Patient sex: M
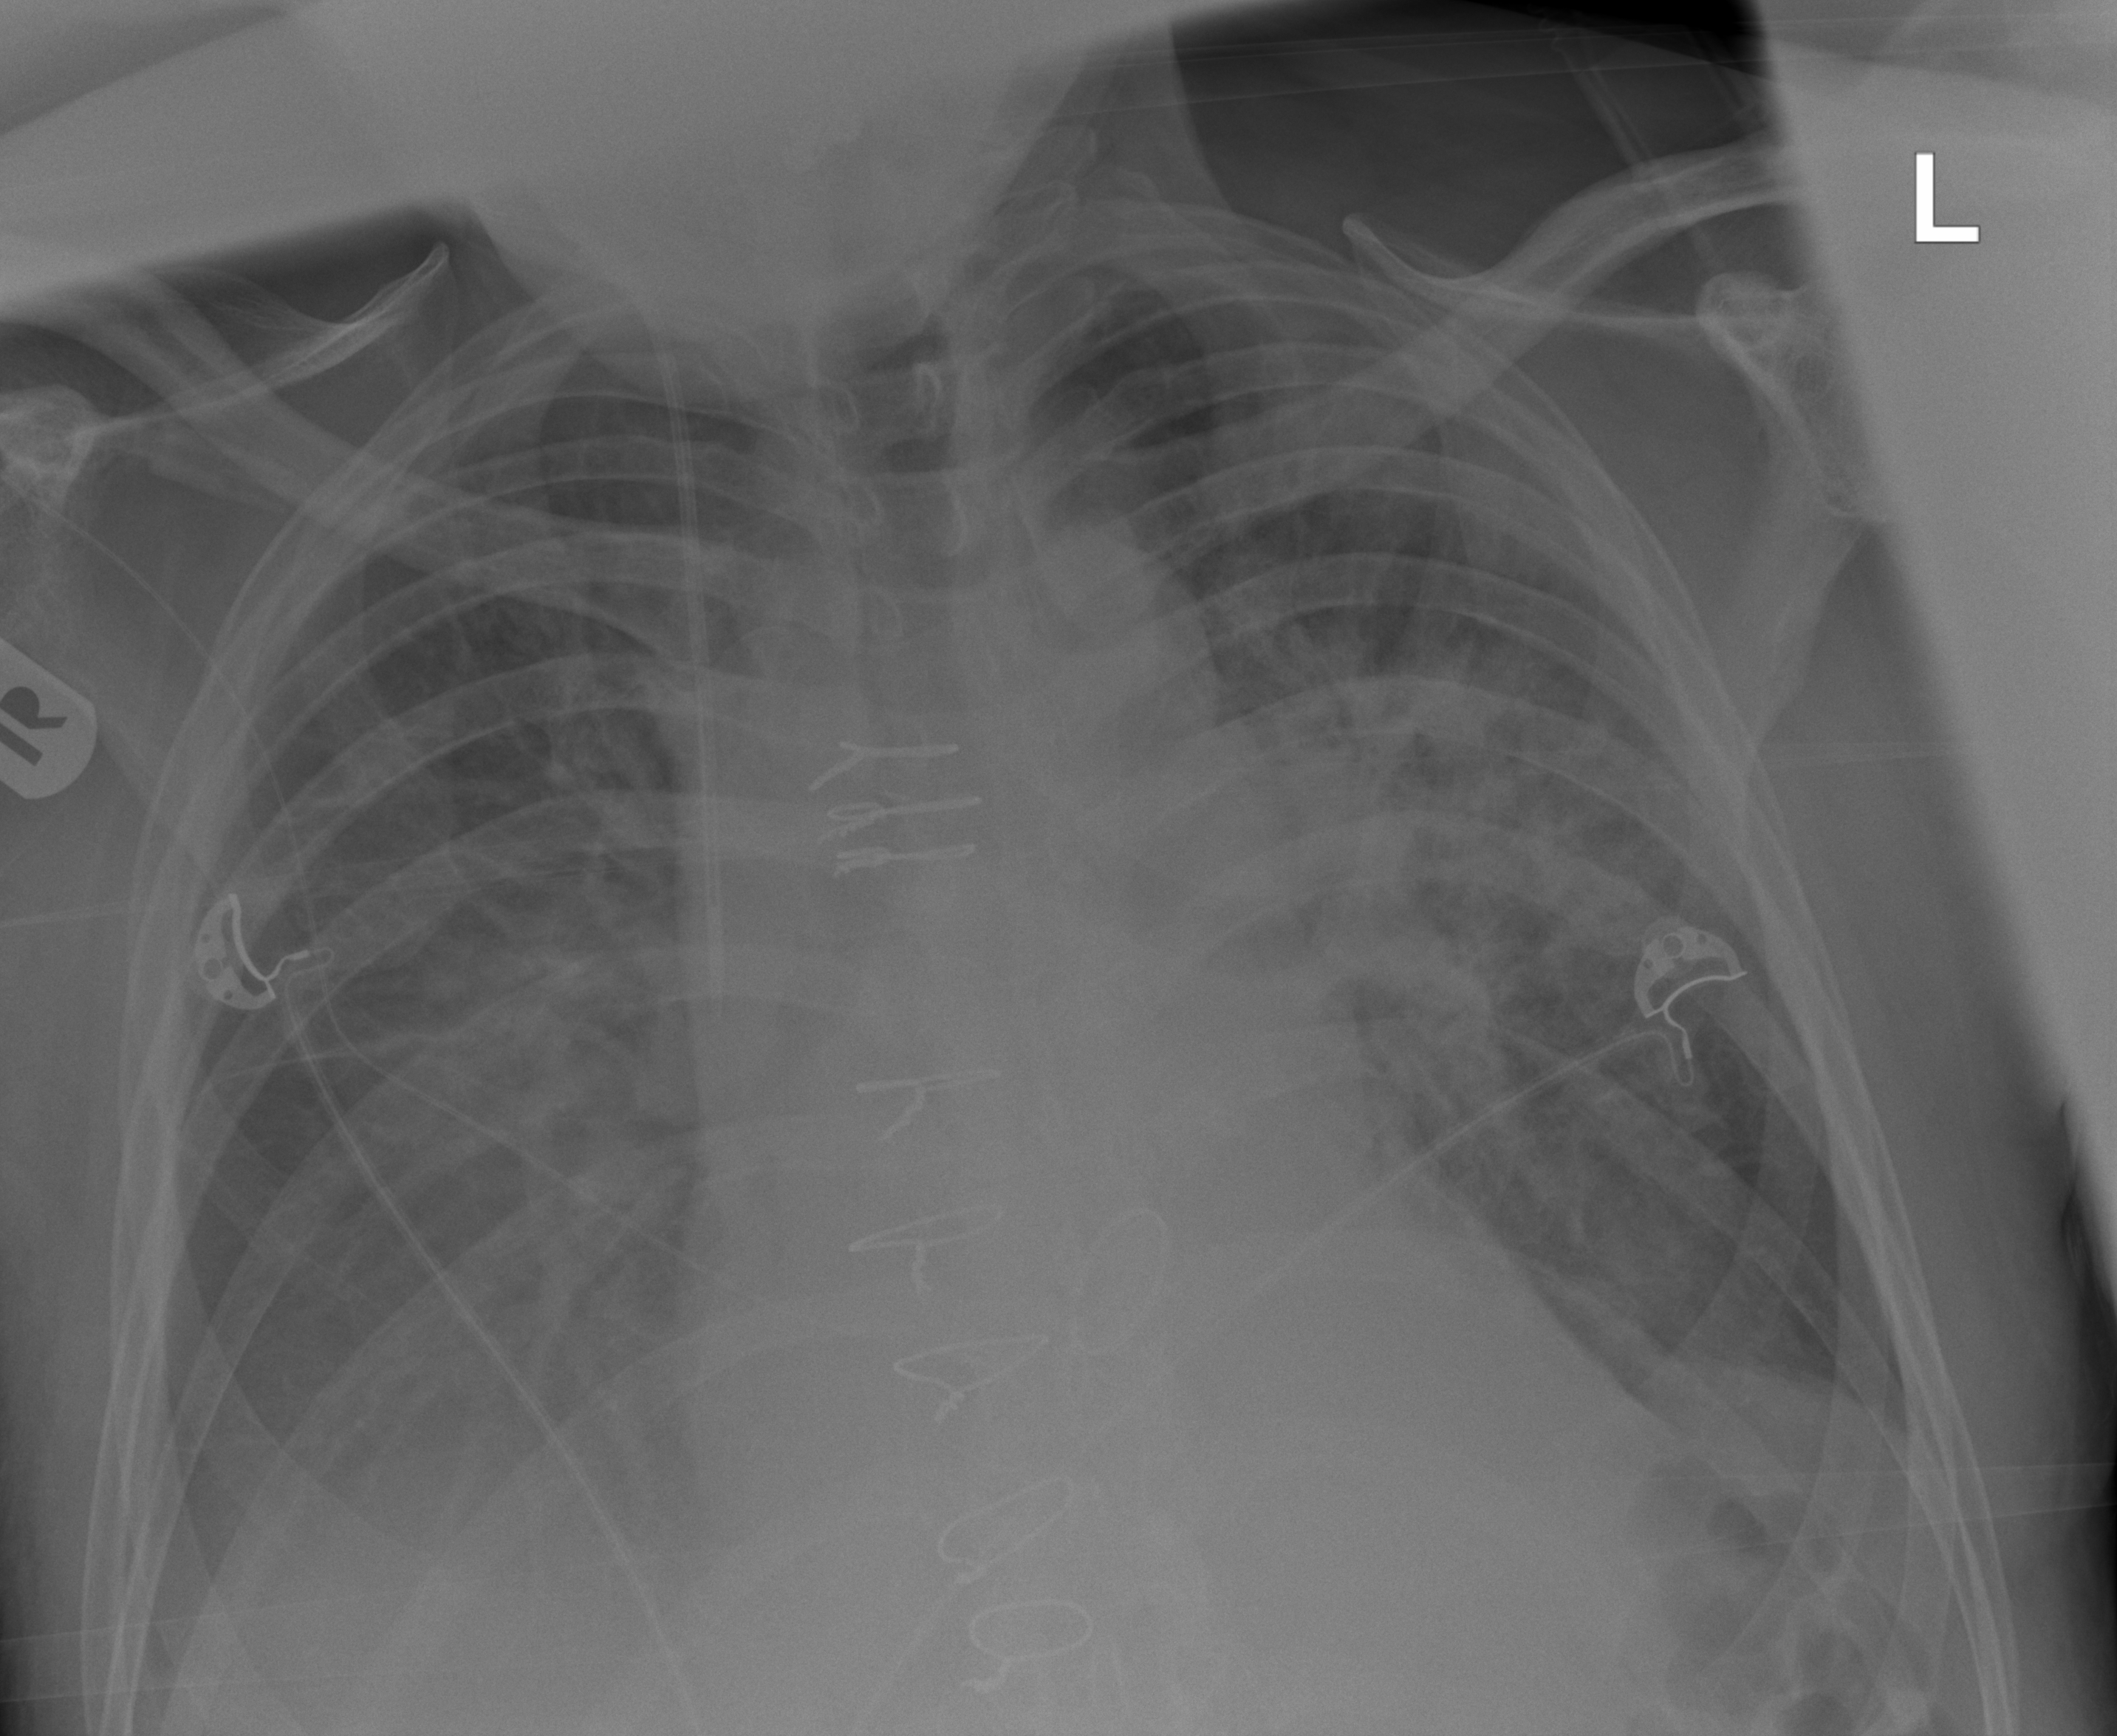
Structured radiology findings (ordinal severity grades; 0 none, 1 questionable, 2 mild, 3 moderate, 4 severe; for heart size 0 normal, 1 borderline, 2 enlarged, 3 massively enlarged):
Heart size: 0
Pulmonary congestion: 3
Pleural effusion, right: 3
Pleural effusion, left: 2
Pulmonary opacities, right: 3
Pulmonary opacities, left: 3
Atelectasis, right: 3
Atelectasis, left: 3